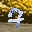
Label: 7